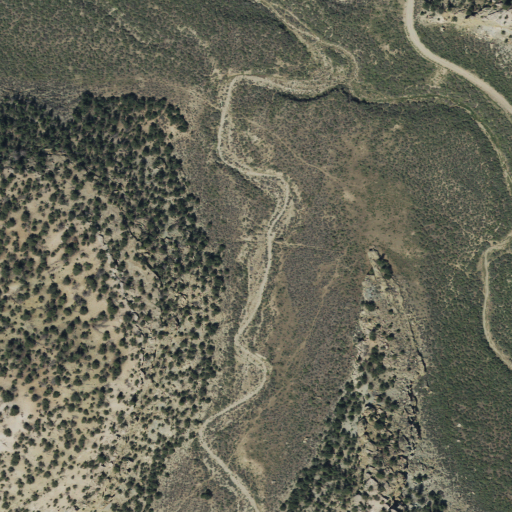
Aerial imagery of valley in Utah named Monument Canyon containing shrub, evergreen forest, and woody wetlands